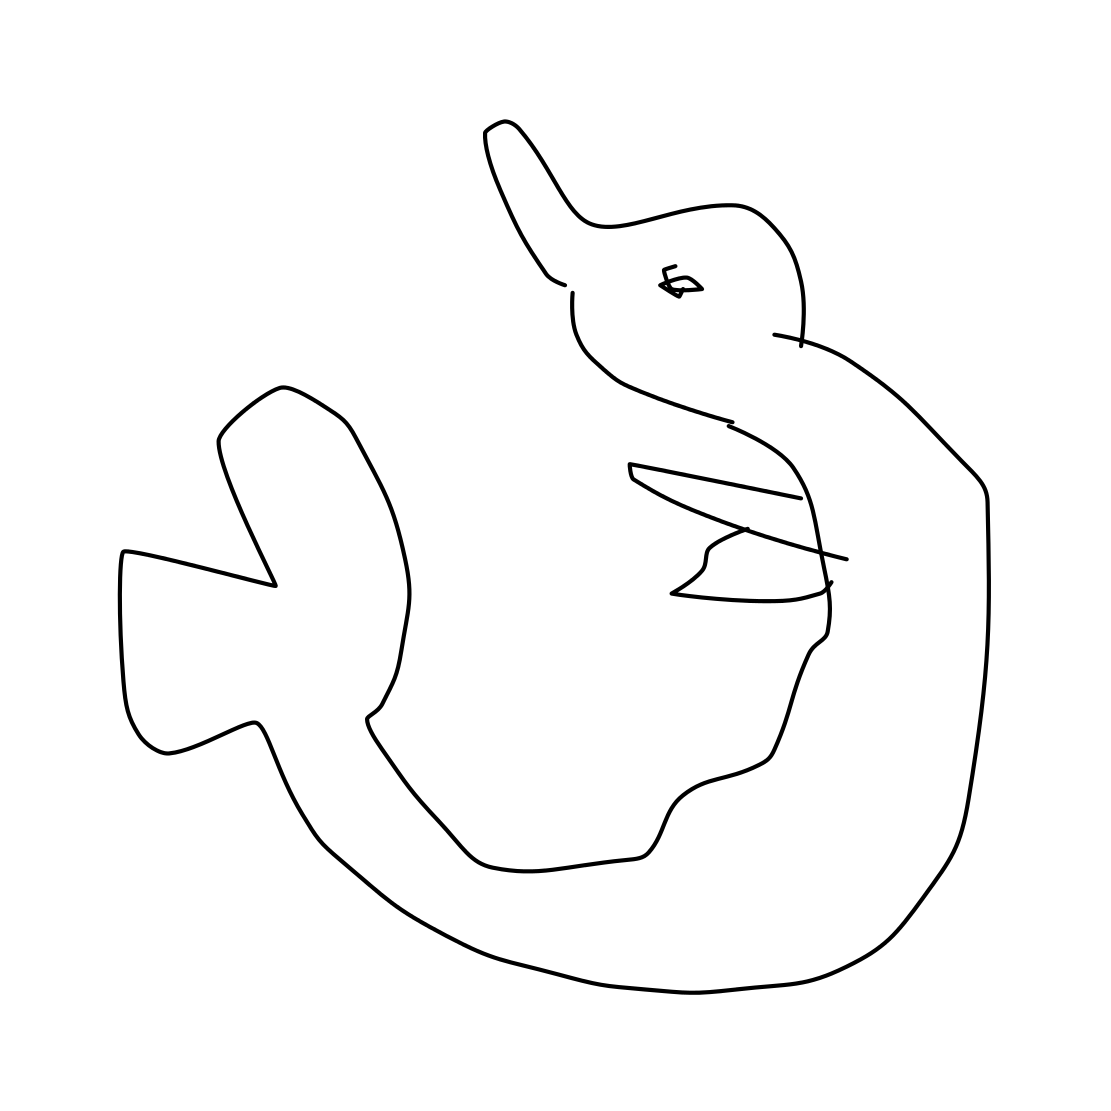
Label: dolphin